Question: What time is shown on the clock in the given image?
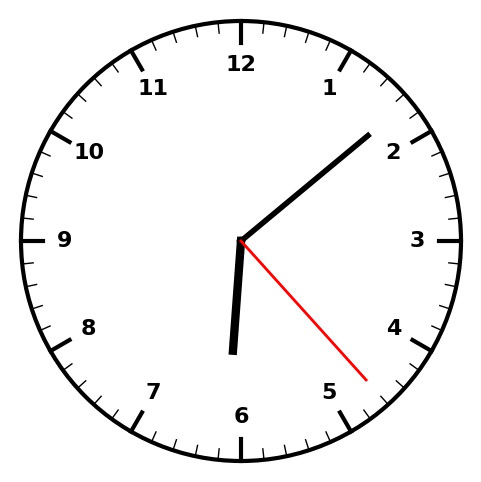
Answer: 06:08:23